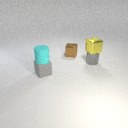
small brown metal cube behind small gray metal cylinder